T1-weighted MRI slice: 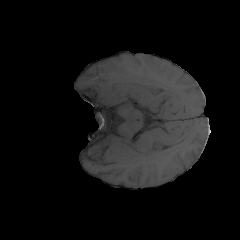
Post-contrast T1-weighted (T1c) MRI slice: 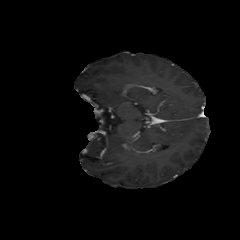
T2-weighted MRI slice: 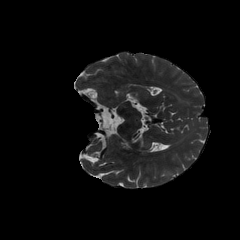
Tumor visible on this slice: no